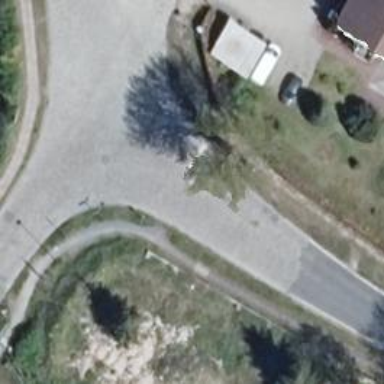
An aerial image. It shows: Sidewalk.